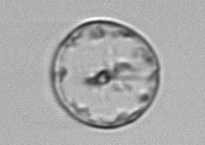
Label: Thalassiosira